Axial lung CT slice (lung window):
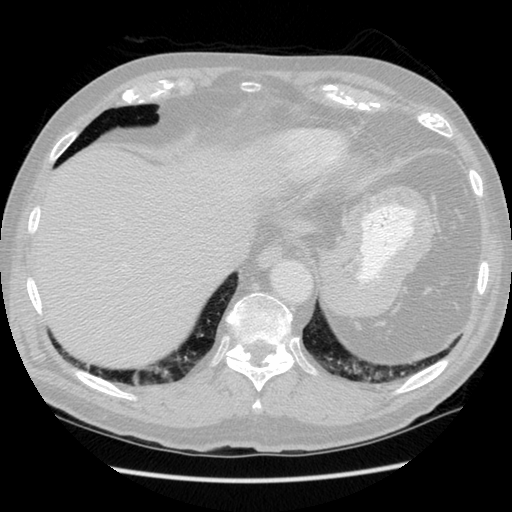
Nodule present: no